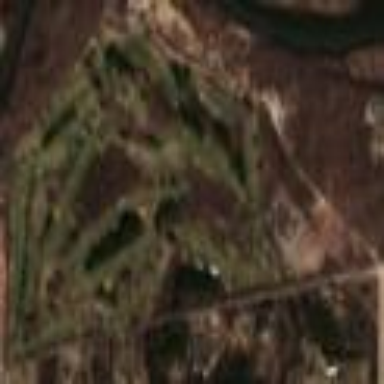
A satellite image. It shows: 18-hole golf course.